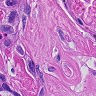
Metastatic tissue present: yes